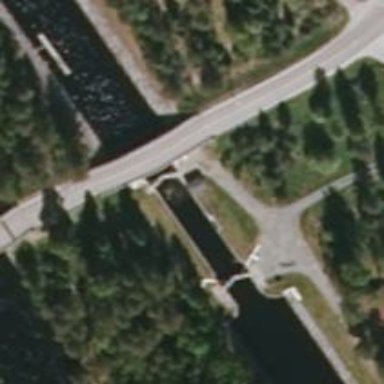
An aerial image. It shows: Lock gate on waterway.